Question: I have a scrollview with a big grid containing two smaller grids. the grids are supposed to scroll together vertically, but only the right grid should scroll horizontally. This is because the information in the left grid is needed as a reference while the right grid can contain 100+ columns.
I have already tried putting the grids in separate scrollviews and linking them with an eventhandler. But I didn't find any code to do this in a Windows 8.1 application.
Is there any way to do this for WinRT apps?

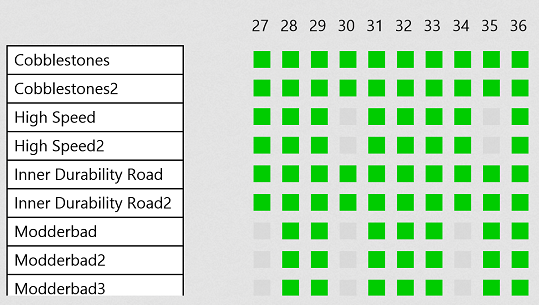
Answer: You should nest the 'ScrollViewers'. Something like this:
'''
<Grid
Background="{ThemeResource ApplicationPageBackgroundThemeBrush}">
<ScrollViewer>
<Grid>
<Grid.ColumnDefinitions>
<ColumnDefinition
Width="Auto"/>
<ColumnDefinition
Width="700"/>
</Grid.ColumnDefinitions>
<StackPanel>
<TextBlock Margin="10,10,50,10" FontSize="24">1</TextBlock>
<TextBlock Margin="10,10,50,10" FontSize="24">1</TextBlock>
<TextBlock Margin="10,10,50,10" FontSize="24">1</TextBlock>
<TextBlock Margin="10,10,50,10" FontSize="24">1</TextBlock>
<TextBlock Margin="10,10,50,10" FontSize="24">1</TextBlock>
<TextBlock Margin="10,10,50,10" FontSize="24">1</TextBlock>
<TextBlock Margin="10,10,50,10" FontSize="24">1</TextBlock>
<TextBlock Margin="10,10,50,10" FontSize="24">1</TextBlock>
<TextBlock Margin="10,10,50,10" FontSize="24">1</TextBlock>
<TextBlock Margin="10,10,50,10" FontSize="24">1</TextBlock>
<TextBlock Margin="10,10,50,10" FontSize="24">1</TextBlock>
<TextBlock Margin="10,10,50,10" FontSize="24">1</TextBlock>
<TextBlock Margin="10,10,50,10" FontSize="24">1</TextBlock>
<TextBlock Margin="10,10,50,10" FontSize="24">1</TextBlock>
<TextBlock Margin="10,10,50,10" FontSize="24">1</TextBlock>
<TextBlock Margin="10,10,50,10" FontSize="24">1</TextBlock>
<TextBlock Margin="10,10,50,10" FontSize="24">1</TextBlock>
<TextBlock Margin="10,10,50,10" FontSize="24">1</TextBlock>
<TextBlock Margin="10,10,50,10" FontSize="24">1</TextBlock>
<TextBlock Margin="10,10,50,10" FontSize="24">1</TextBlock>
<TextBlock Margin="10,10,50,10" FontSize="24">1</TextBlock>
<TextBlock Margin="10,10,50,10" FontSize="24">1</TextBlock>
<TextBlock Margin="10,10,50,10" FontSize="24">1</TextBlock>
<TextBlock Margin="10,10,50,10" FontSize="24">1</TextBlock>
<TextBlock Margin="10,10,50,10" FontSize="24">1</TextBlock>
<TextBlock Margin="10,10,50,10" FontSize="24">1</TextBlock>
<TextBlock Margin="10,10,50,10" FontSize="24">1</TextBlock>
<TextBlock Margin="10,10,50,10" FontSize="24">1</TextBlock>
<TextBlock Margin="10,10,50,10" FontSize="24">1</TextBlock>
<TextBlock Margin="10,10,50,10" FontSize="24">1</TextBlock>
<TextBlock Margin="10,10,50,10" FontSize="24">1</TextBlock>
<TextBlock Margin="10,10,50,10" FontSize="24">1</TextBlock>
<TextBlock Margin="10,10,50,10" FontSize="24">1</TextBlock>
<TextBlock Margin="10,10,50,10" FontSize="24">1</TextBlock>
<TextBlock Margin="10,10,50,10" FontSize="24">1</TextBlock>
<TextBlock Margin="10,10,50,10" FontSize="24">1</TextBlock>
<TextBlock Margin="10,10,50,10" FontSize="24">1</TextBlock>
<TextBlock Margin="10,10,50,10" FontSize="24">1</TextBlock>
<TextBlock Margin="10,10,50,10" FontSize="24">1</TextBlock>
</StackPanel>
<ScrollViewer
Grid.Column="1"
VerticalScrollBarVisibility="Disabled"
VerticalScrollMode="Disabled"
HorizontalScrollBarVisibility="Auto"
HorizontalScrollMode="Auto"
ZoomMode="Disabled">
<StackPanel>
<TextBlock Margin="10,10,50,10" FontSize="24">A very long text. A very long text. A very long text. A very long text. A very long text. A very long text. A very long text. A very long text. A very long text. A very long text. A very long text. A very long text. </TextBlock>
<TextBlock Margin="10,10,50,10" FontSize="24">A very long text. A very long text. A very long text. A very long text. A very long text. A very long text. A very long text. A very long text. A very long text. A very long text. A very long text. A very long text. </TextBlock>
<TextBlock Margin="10,10,50,10" FontSize="24">A very long text. A very long text. A very long text. A very long text. A very long text. A very long text. A very long text. A very long text. A very long text. A very long text. A very long text. A very long text. </TextBlock>
<TextBlock Margin="10,10,50,10" FontSize="24">A very long text. A very long text. A very long text. A very long text. A very long text. A very long text. A very long text. A very long text. A very long text. A very long text. A very long text. A very long text. </TextBlock>
<TextBlock Margin="10,10,50,10" FontSize="24">A very long text. A very long text. A very long text. A very long text. A very long text. A very long text. A very long text. A very long text. A very long text. A very long text. A very long text. A very long text. </TextBlock>
<TextBlock Margin="10,10,50,10" FontSize="24">A very long text. A very long text. A very long text. A very long text. A very long text. A very long text. A very long text. A very long text. A very long text. A very long text. A very long text. A very long text. </TextBlock>
<TextBlock Margin="10,10,50,10" FontSize="24">A very long text. A very long text. A very long text. A very long text. A very long text. A very long text. A very long text. A very long text. A very long text. A very long text. A very long text. A very long text. </TextBlock>
<TextBlock Margin="10,10,50,10" FontSize="24">A very long text. A very long text. A very long text. A very long text. A very long text. A very long text. A very long text. A very long text. A very long text. A very long text. A very long text. A very long text. </TextBlock>
<TextBlock Margin="10,10,50,10" FontSize="24">A very long text. A very long text. A very long text. A very long text. A very long text. A very long text. A very long text. A very long text. A very long text. A very long text. A very long text. A very long text. </TextBlock>
<TextBlock Margin="10,10,50,10" FontSize="24">A very long text. A very long text. A very long text. A very long text. A very long text. A very long text. A very long text. A very long text. A very long text. A very long text. A very long text. A very long text. </TextBlock>
<TextBlock Margin="10,10,50,10" FontSize="24">A very long text. A very long text. A very long text. A very long text. A very long text. A very long text. A very long text. A very long text. A very long text. A very long text. A very long text. A very long text. </TextBlock>
<TextBlock Margin="10,10,50,10" FontSize="24">A very long text. A very long text. A very long text. A very long text. A very long text. A very long text. A very long text. A very long text. A very long text. A very long text. A very long text. A very long text. </TextBlock>
<TextBlock Margin="10,10,50,10" FontSize="24">A very long text. A very long text. A very long text. A very long text. A very long text. A very long text. A very long text. A very long text. A very long text. A very long text. A very long text. A very long text. </TextBlock>
<TextBlock Margin="10,10,50,10" FontSize="24">A very long text. A very long text. A very long text. A very long text. A very long text. A very long text. A very long text. A very long text. A very long text. A very long text. A very long text. A very long text. </TextBlock>
<TextBlock Margin="10,10,50,10" FontSize="24">A very long text. A very long text. A very long text. A very long text. A very long text. A very long text. A very long text. A very long text. A very long text. A very long text. A very long text. A very long text. </TextBlock>
<TextBlock Margin="10,10,50,10" FontSize="24">A very long text. A very long text. A very long text. A very long text. A very long text. A very long text. A very long text. A very long text. A very long text. A very long text. A very long text. A very long text. </TextBlock>
<TextBlock Margin="10,10,50,10" FontSize="24">A very long text. A very long text. A very long text. A very long text. A very long text. A very long text. A very long text. A very long text. A very long text. A very long text. A very long text. A very long text. </TextBlock>
<TextBlock Margin="10,10,50,10" FontSize="24">A very long text. A very long text. A very long text. A very long text. A very long text. A very long text. A very long text. A very long text. A very long text. A very long text. A very long text. A very long text. </TextBlock>
<TextBlock Margin="10,10,50,10" FontSize="24">A very long text. A very long text. A very long text. A very long text. A very long text. A very long text. A very long text. A very long text. A very long text. A very long text. A very long text. A very long text. </TextBlock>
<TextBlock Margin="10,10,50,10" FontSize="24">A very long text. A very long text. A very long text. A very long text. A very long text. A very long text. A very long text. A very long text. A very long text. A very long text. A very long text. A very long text. </TextBlock>
<TextBlock Margin="10,10,50,10" FontSize="24">A very long text. A very long text. A very long text. A very long text. A very long text. A very long text. A very long text. A very long text. A very long text. A very long text. A very long text. A very long text. </TextBlock>
<TextBlock Margin="10,10,50,10" FontSize="24">A very long text. A very long text. A very long text. A very long text. A very long text. A very long text. A very long text. A very long text. A very long text. A very long text. A very long text. A very long text. </TextBlock>
<TextBlock Margin="10,10,50,10" FontSize="24">A very long text. A very long text. A very long text. A very long text. A very long text. A very long text. A very long text. A very long text. A very long text. A very long text. A very long text. A very long text. </TextBlock>
<TextBlock Margin="10,10,50,10" FontSize="24">A very long text. A very long text. A very long text. A very long text. A very long text. A very long text. A very long text. A very long text. A very long text. A very long text. A very long text. A very long text. </TextBlock>
<TextBlock Margin="10,10,50,10" FontSize="24">A very long text. A very long text. A very long text. A very long text. A very long text. A very long text. A very long text. A very long text. A very long text. A very long text. A very long text. A very long text. </TextBlock>
<TextBlock Margin="10,10,50,10" FontSize="24">A very long text. A very long text. A very long text. A very long text. A very long text. A very long text. A very long text. A very long text. A very long text. A very long text. A very long text. A very long text. </TextBlock>
<TextBlock Margin="10,10,50,10" FontSize="24">A very long text. A very long text. A very long text. A very long text. A very long text. A very long text. A very long text. A very long text. A very long text. A very long text. A very long text. A very long text. </TextBlock>
<TextBlock Margin="10,10,50,10" FontSize="24">A very long text. A very long text. A very long text. A very long text. A very long text. A very long text. A very long text. A very long text. A very long text. A very long text. A very long text. A very long text. </TextBlock>
<TextBlock Margin="10,10,50,10" FontSize="24">A very long text. A very long text. A very long text. A very long text. A very long text. A very long text. A very long text. A very long text. A very long text. A very long text. A very long text. A very long text. </TextBlock>
<TextBlock Margin="10,10,50,10" FontSize="24">A very long text. A very long text. A very long text. A very long text. A very long text. A very long text. A very long text. A very long text. A very long text. A very long text. A very long text. A very long text. </TextBlock>
<TextBlock Margin="10,10,50,10" FontSize="24">A very long text. A very long text. A very long text. A very long text. A very long text. A very long text. A very long text. A very long text. A very long text. A very long text. A very long text. A very long text. </TextBlock>
<TextBlock Margin="10,10,50,10" FontSize="24">A very long text. A very long text. A very long text. A very long text. A very long text. A very long text. A very long text. A very long text. A very long text. A very long text. A very long text. A very long text. </TextBlock>
<TextBlock Margin="10,10,50,10" FontSize="24">A very long text. A very long text. A very long text. A very long text. A very long text. A very long text. A very long text. A very long text. A very long text. A very long text. A very long text. A very long text. </TextBlock>
<TextBlock Margin="10,10,50,10" FontSize="24">A very long text. A very long text. A very long text. A very long text. A very long text. A very long text. A very long text. A very long text. A very long text. A very long text. A very long text. A very long text. </TextBlock>
<TextBlock Margin="10,10,50,10" FontSize="24">A very long text. A very long text. A very long text. A very long text. A very long text. A very long text. A very long text. A very long text. A very long text. A very long text. A very long text. A very long text. </TextBlock>
<TextBlock Margin="10,10,50,10" FontSize="24">A very long text. A very long text. A very long text. A very long text. A very long text. A very long text. A very long text. A very long text. A very long text. A very long text. A very long text. A very long text. </TextBlock>
<TextBlock Margin="10,10,50,10" FontSize="24">A very long text. A very long text. A very long text. A very long text. A very long text. A very long text. A very long text. A very long text. A very long text. A very long text. A very long text. A very long text. </TextBlock>
<TextBlock Margin="10,10,50,10" FontSize="24">A very long text. A very long text. A very long text. A very long text. A very long text. A very long text. A very long text. A very long text. A very long text. A very long text. A very long text. A very long text. </TextBlock>
<TextBlock Margin="10,10,50,10" FontSize="24">A very long text. A very long text. A very long text. A very long text. A very long text. A very long text. A very long text. A very long text. A very long text. A very long text. A very long text. A very long text. </TextBlock>
</StackPanel>
</ScrollViewer>
</Grid>
</ScrollViewer>
</Grid>
'''